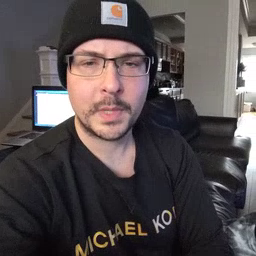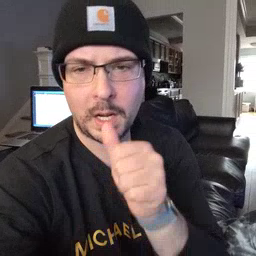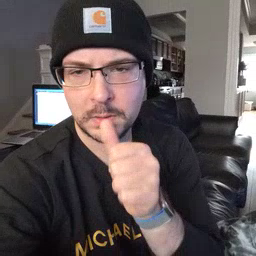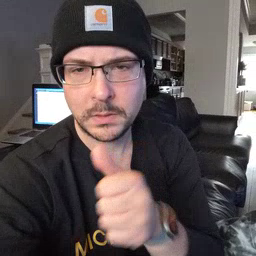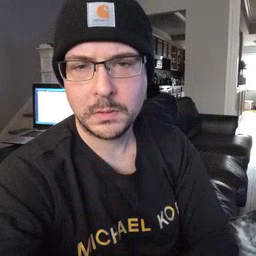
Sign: nuts